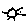
Label: sun